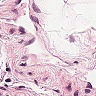
Metastatic tissue present: no